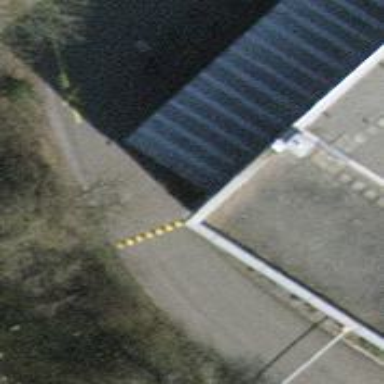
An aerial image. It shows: Surveillance system is in place.